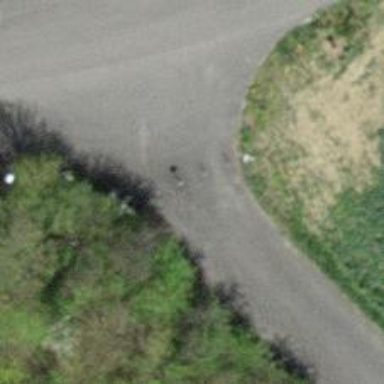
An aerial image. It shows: Bollard.